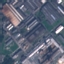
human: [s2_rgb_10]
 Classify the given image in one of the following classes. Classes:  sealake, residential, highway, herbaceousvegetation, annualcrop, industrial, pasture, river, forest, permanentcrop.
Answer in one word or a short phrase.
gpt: Industrial